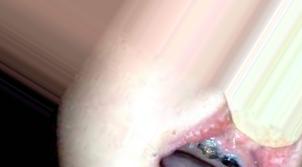
Condition: Caries